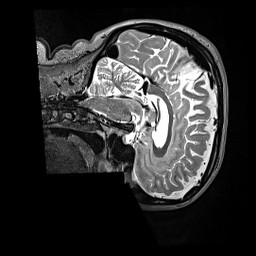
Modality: T2w
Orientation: sagittal
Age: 48
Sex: female
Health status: ill
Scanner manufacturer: siemens
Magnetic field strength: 3 T
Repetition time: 3.2 s
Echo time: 0.564 s